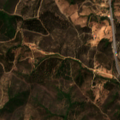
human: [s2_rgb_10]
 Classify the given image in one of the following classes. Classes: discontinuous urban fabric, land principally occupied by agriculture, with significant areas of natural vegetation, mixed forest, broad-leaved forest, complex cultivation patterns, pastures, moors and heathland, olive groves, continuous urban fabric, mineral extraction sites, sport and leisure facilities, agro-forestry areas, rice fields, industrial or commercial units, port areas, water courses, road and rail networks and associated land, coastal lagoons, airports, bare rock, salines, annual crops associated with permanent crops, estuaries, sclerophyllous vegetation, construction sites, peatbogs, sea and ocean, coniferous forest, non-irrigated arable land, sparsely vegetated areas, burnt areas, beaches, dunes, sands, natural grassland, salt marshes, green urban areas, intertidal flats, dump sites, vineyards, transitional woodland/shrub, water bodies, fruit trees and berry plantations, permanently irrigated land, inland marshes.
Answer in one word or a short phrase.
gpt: land principally occupied by agriculture, with significant areas of natural vegetation, broad-leaved forest, sclerophyllous vegetation, transitional woodland/shrub